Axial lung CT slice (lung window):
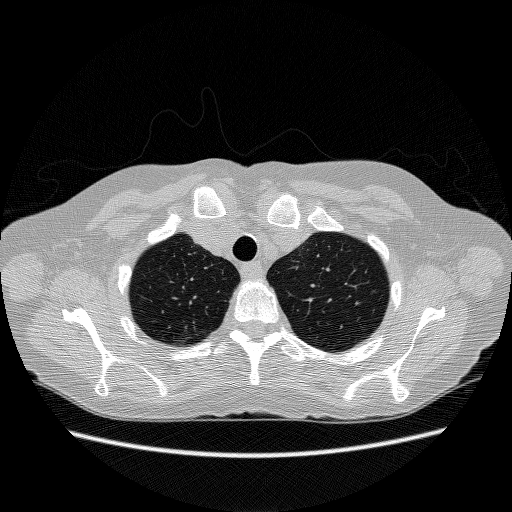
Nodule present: no